Interaction volume radius: 10 \u00c5
Interaction volume height: 30 \u00c5
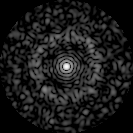
Disorder parameter: 0.8231